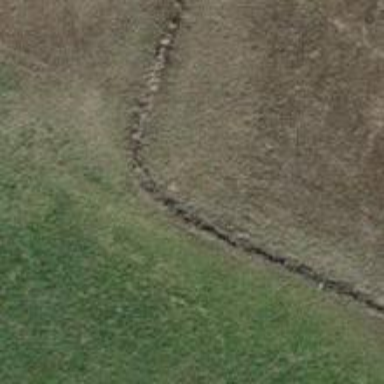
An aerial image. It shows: Ditch serving as waterway.